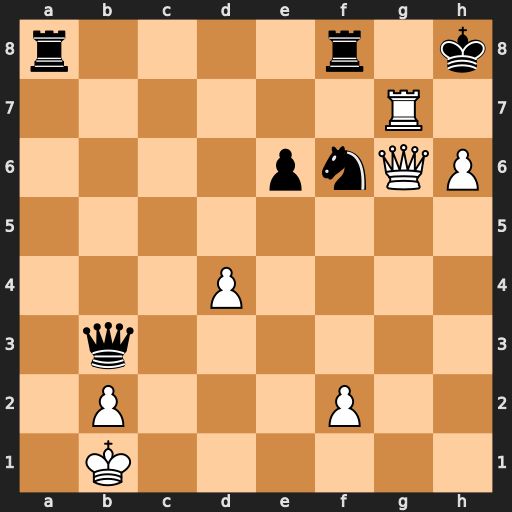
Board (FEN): r4r1k/6R1/4pnQP/8/3P4/1q6/1P3P2/1K6
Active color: w
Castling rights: -
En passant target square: -
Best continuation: Rh7+ Nxh7 Qg7#